Question: I working on app were I using core data and the core data object is is show below:

Giving theaterName and genreName I want to show the actorsName. Anyone know of a way to build a 'NSPredicate' to do that?
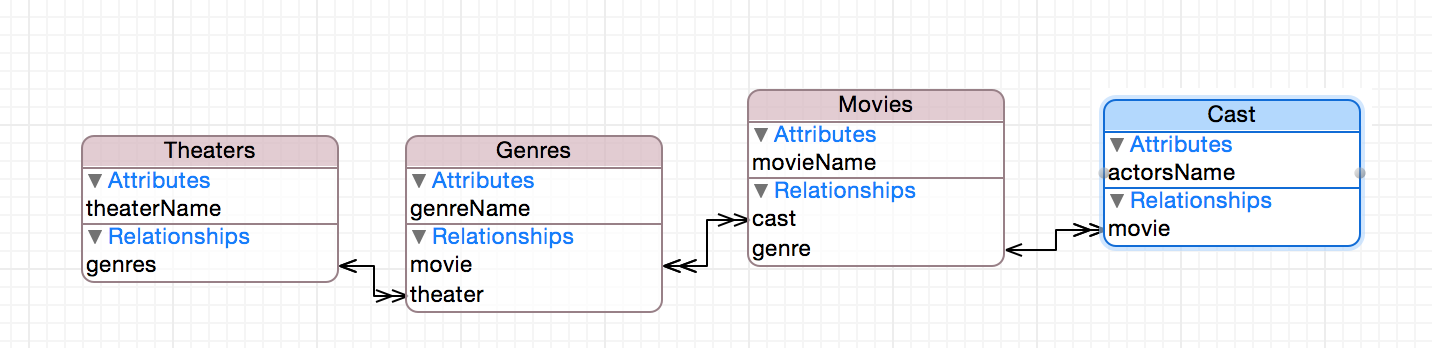
Answer: You can use SUBQUERY to build NSPredicates that go deep into "to many" relationships:
'''
// Set predicate
NSPredicate *requestPredicate = [NSPredicate predicateWithFormat:@"SUBQUERY(genres, $g, ANY $g.movies.name == %@).@count != 0", @"Batman vs Superman"];
[fetchRequest setPredicate:requestPredicate];
'''
Based on your updated example, you'll need nested subqueries like this:
'''
NSPredicate *requestPredicate = [NSPredicate predicateWithFormat:@"SUBQUERY(movies, $m, ANY $m.genres.name == %@).@count != 0 AND SUBQUERY(movies, $m, SUBQUERY($m.genres, $g, ANY $g.theaters.name == %@).@count != 0).@count != 0", @"Action", @"Harkins"];
'''
Here is a sample Cast entity fetch:
'''
NSFetchRequest *fetchRequest = [[NSFetchRequest alloc] init];
// Edit the entity name as appropriate.
NSEntityDescription *entity = [NSEntityDescription entityForName:@"Cast" inManagedObjectContext:self.managedObjectContext];
[fetchRequest setEntity:entity];
// Set the batch size to a suitable number.
[fetchRequest setFetchBatchSize:20];
// Edit the sort key as appropriate.
NSSortDescriptor *sortDescriptor = [[NSSortDescriptor alloc] initWithKey:@"name" ascending:NO];
NSArray *sortDescriptors = @[sortDescriptor];
[fetchRequest setSortDescriptors:sortDescriptors];
NSFetchedResultsController *aFetchedResultsController = [[NSFetchedResultsController alloc] initWithFetchRequest:fetchRequest managedObjectContext:self.managedObjectContext sectionNameKeyPath:nil cacheName:nil];
// Set predicate
NSPredicate *requestPredicate = [NSPredicate predicateWithFormat:@"SUBQUERY(movies, $m, ANY $m.genres.name == %@).@count != 0 AND SUBQUERY(movies, $m, SUBQUERY($m.genres, $g, ANY $g.theaters.name == %@).@count != 0).@count != 0", @"Action", @"Harkins"];
[fetchRequest setPredicate:requestPredicate];
// Fetch
NSError *error = nil;
if (![aFetchedResultsController performFetch:&error]) {
NSLog(@"Unresolved error %@, %@", error, [error userInfo]);
}
// Check fetched objects
NSArray *fetchedObjects = [aFetchedResultsController fetchedObjects];
for (Cast *eachCast in fetchedObjects) {
NSLog(@"Each Cast name: %@", eachCast.name);
}
'''
Just replace @"Action" with the desired Genre name and @"Harkins" with the Theater name.
Here is how I setup the core data model: